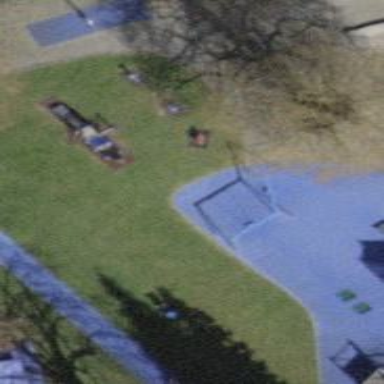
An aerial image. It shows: Springy playground.